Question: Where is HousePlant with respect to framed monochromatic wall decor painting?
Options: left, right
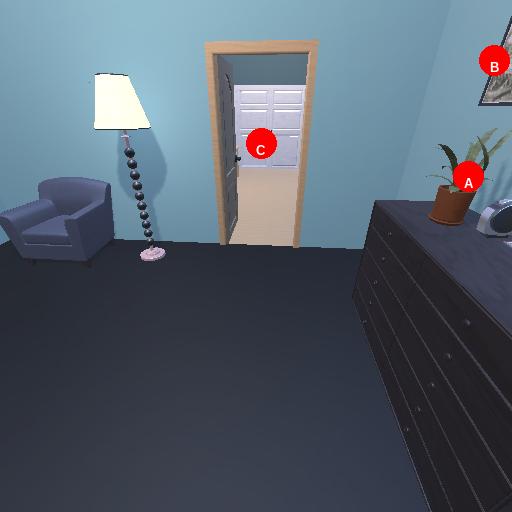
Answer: left